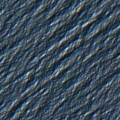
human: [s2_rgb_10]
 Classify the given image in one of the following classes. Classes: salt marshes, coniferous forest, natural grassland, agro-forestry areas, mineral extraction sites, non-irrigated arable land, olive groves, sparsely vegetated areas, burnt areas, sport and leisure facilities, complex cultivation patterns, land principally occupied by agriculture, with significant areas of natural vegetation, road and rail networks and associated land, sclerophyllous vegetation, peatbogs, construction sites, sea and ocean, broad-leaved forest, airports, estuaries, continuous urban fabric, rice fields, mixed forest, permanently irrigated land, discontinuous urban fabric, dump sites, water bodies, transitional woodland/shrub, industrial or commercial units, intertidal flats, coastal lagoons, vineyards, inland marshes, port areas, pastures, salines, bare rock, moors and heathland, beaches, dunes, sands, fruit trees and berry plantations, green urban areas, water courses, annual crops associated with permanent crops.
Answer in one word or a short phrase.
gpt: continuous urban fabric